Question: I am trying to find the edges of the centered box in this image:

I have tried using a HoughLines using dRho=img_width/1000, dTheta=pi/180, and threshold=250
It works great on this image, scaled to 1/3 of the size, but on the full size image it just gets lines everywhere in every direction...
What can I do to tune this to be more accurate?
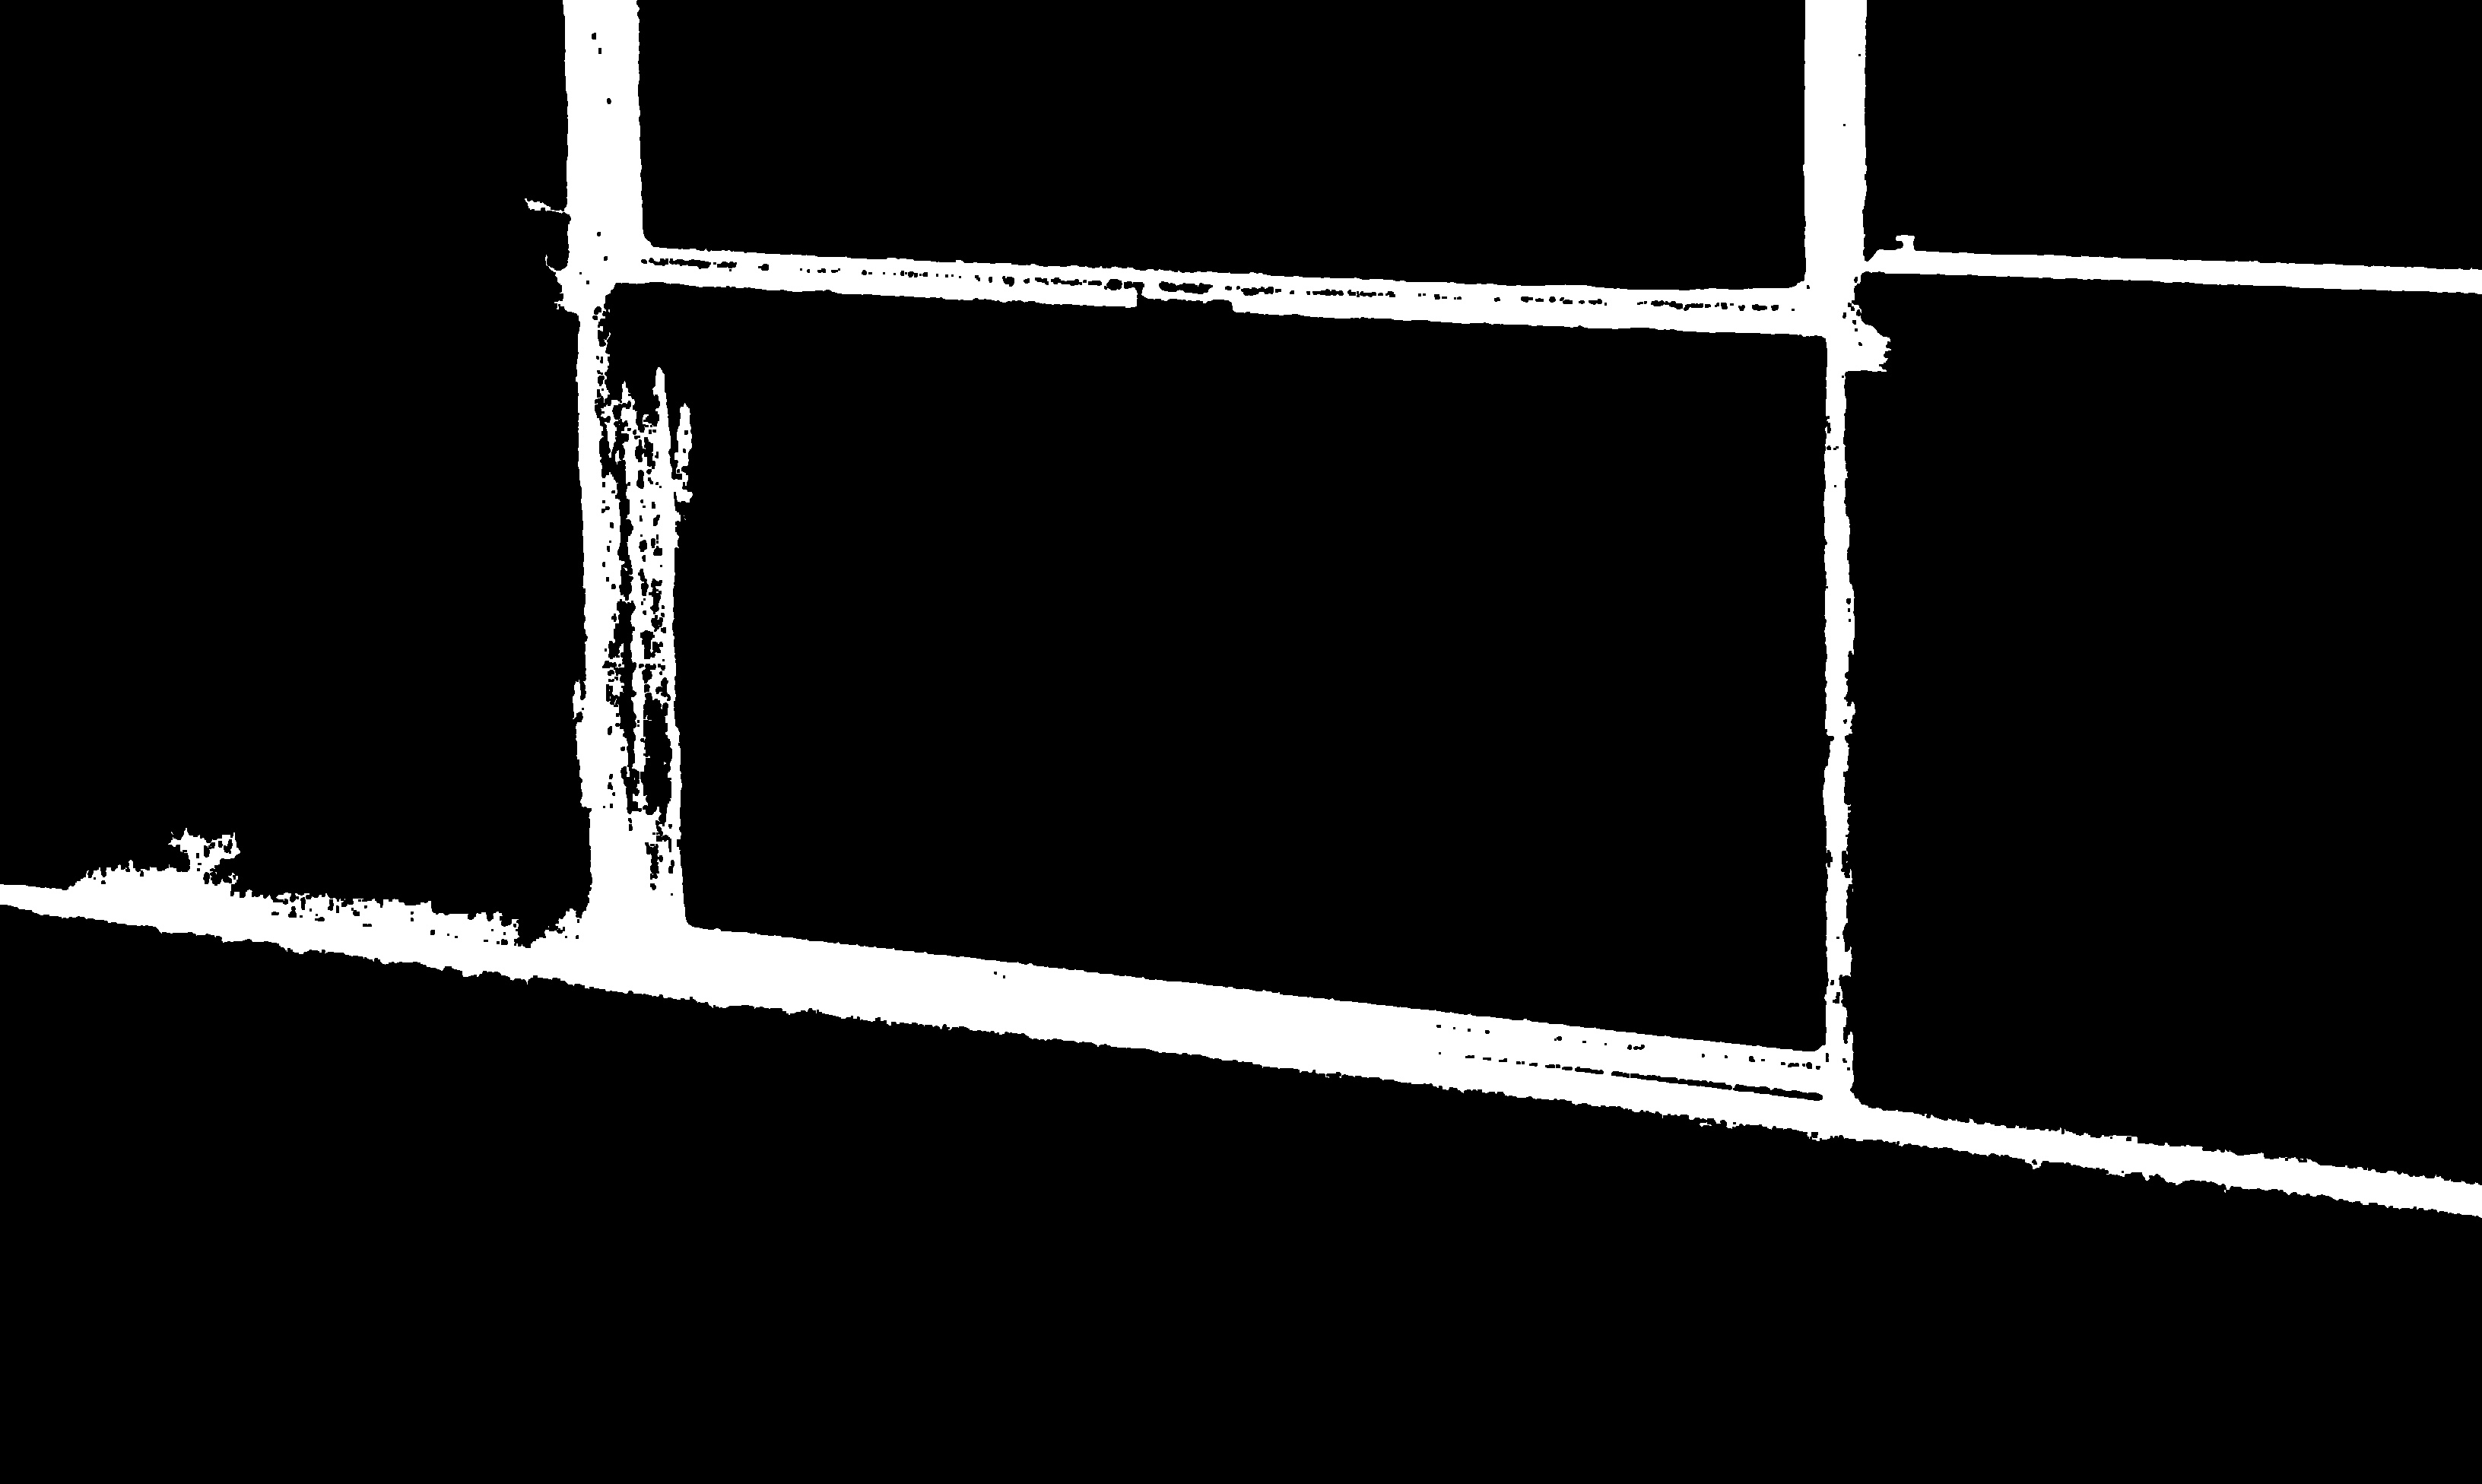
Answer: The code to achieve the result below is a slight modification of the one presented in this answer: <URL>:

The original program can be found inside OpenCV, it's called . The code below was modified to search squares only in the first color plane, but as it still detects many squares, at the end of the program I discard all of them except the first, and then call 'draw_squares()' to show what was detected. You can change this easilly to draw all of them and see everything that was detected.
You can do all sorts of thing from now own, including setting a (ROI) region of interest to extract the area that's inside the square (ignore everything else around it).
You can see that the detected rectangle is not perfectly aligned with the lines in the image. You should perform some pre-processing (erode?) operations in the image to decrease the thickness of lines and improve the detection. But from here on it's all on you:
'''
#include <cv.h>
#include <highgui.h>
using namespace cv;
double angle( cv::Point pt1, cv::Point pt2, cv::Point pt0 ) {
double dx1 = pt1.x - pt0.x;
double dy1 = pt1.y - pt0.y;
double dx2 = pt2.x - pt0.x;
double dy2 = pt2.y - pt0.y;
return (dx1*dx2 + dy1*dy2)/sqrt((dx1*dx1 + dy1*dy1)*(dx2*dx2 + dy2*dy2) + 1e-10);
}
void find_squares(Mat& image, vector<vector<Point> >& squares)
{
// TODO: pre-processing
// blur will enhance edge detection
Mat blurred(image);
medianBlur(image, blurred, 9);
Mat gray0(blurred.size(), CV_8U), gray;
vector<vector<Point> > contours;
// find squares in the first color plane.
for (int c = 0; c < 1; c++)
{
int ch[] = {c, 0};
mixChannels(&blurred, 1, &gray0, 1, ch, 1);
// try several threshold levels
const int threshold_level = 2;
for (int l = 0; l < threshold_level; l++)
{
// Use Canny instead of zero threshold level!
// Canny helps to catch squares with gradient shading
if (l == 0)
{
Canny(gray0, gray, 10, 20, 3); //
// Dilate helps to remove potential holes between edge segments
dilate(gray, gray, Mat(), Point(-1,-1));
}
else
{
gray = gray0 >= (l+1) * 255 / threshold_level;
}
// Find contours and store them in a list
findContours(gray, contours, CV_RETR_LIST, CV_CHAIN_APPROX_SIMPLE);
// Test contours
vector<Point> approx;
for (size_t i = 0; i < contours.size(); i++)
{
// approximate contour with accuracy proportional
// to the contour perimeter
approxPolyDP(Mat(contours[i]), approx, arcLength(Mat(contours[i]), true)*0.02, true);
// Note: absolute value of an area is used because
// area may be positive or negative - in accordance with the
// contour orientation
if (approx.size() == 4 &&
fabs(contourArea(Mat(approx))) > 1000 &&
isContourConvex(Mat(approx)))
{
double maxCosine = 0;
for (int j = 2; j < 5; j++)
{
double cosine = fabs(angle(approx[j%4], approx[j-2], approx[j-1]));
maxCosine = MAX(maxCosine, cosine);
}
if (maxCosine < 0.3)
squares.push_back(approx);
}
}
}
}
}
void draw_squares(Mat& img, vector<vector<Point> > squares)
{
for (int i = 0; i < squares.size(); i++)
{
for (int j = 0; j < squares[i].size(); j++)
{
cv::line(img, squares[i][j], squares[i][(j+1) % 4], cv::Scalar(0, 255, 0), 1, CV_AA);
}
}
}
int main(int argc, char* argv[])
{
Mat img = imread(argv[1]);
vector<vector<Point> > squares;
find_squares(img, squares);
std::cout << "* " << squares.size() << " squares were found." << std::endl;
// Ignore all the detected squares and draw just the first found
vector<vector<Point> > tmp;
if (squares.size() > 0)
{
tmp.push_back(squares[0]);
draw_squares(img, tmp);
}
//imshow("squares", img);
//cvWaitKey(0);
imwrite("out.png", img);
return 0;
}
'''